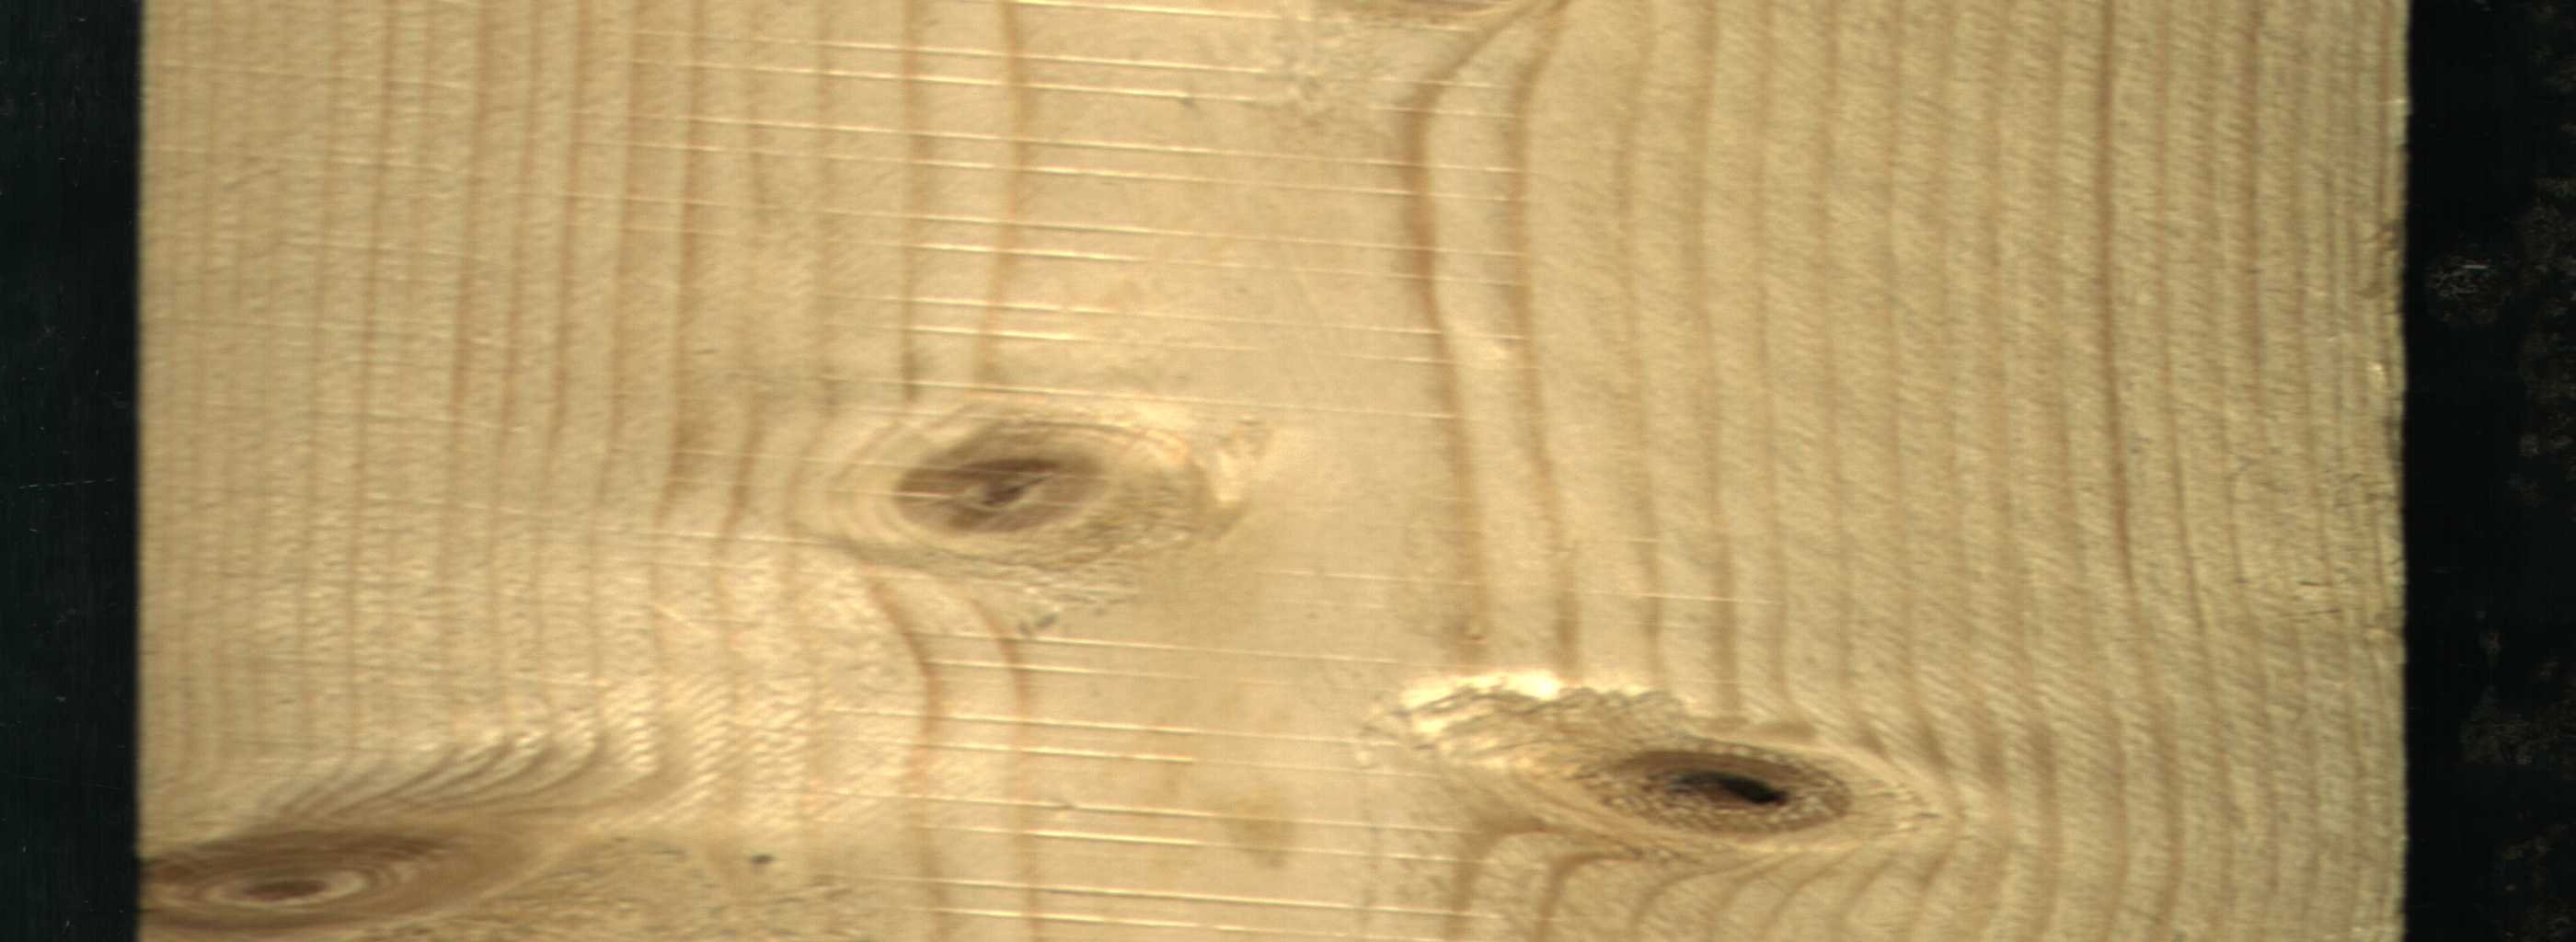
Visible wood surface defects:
Dead_Knot
Live_Knot
Live_Knot